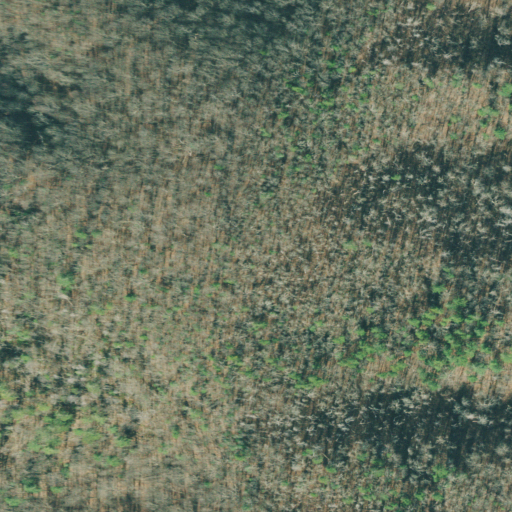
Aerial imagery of mountain in Georgia named Buckeye Mountain containing deciduous forest and mixed forest